Aerial crown-view tile of a tropical tree (Barro Colorado Island, Panama), acquired 20240611:
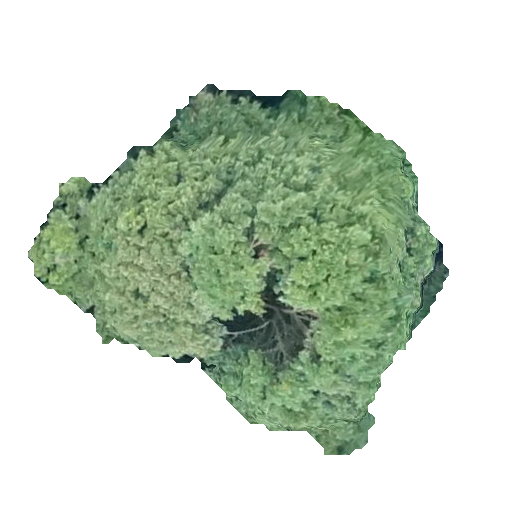
Species: Prioria copaifera
GBIF accepted scientific name: Prioria copaifera
Crown area: 148.889 m²